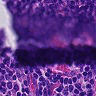
Metastatic tissue present: no